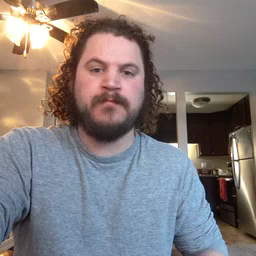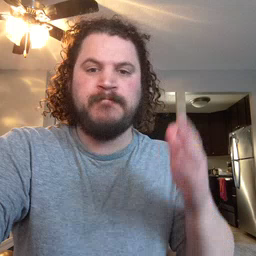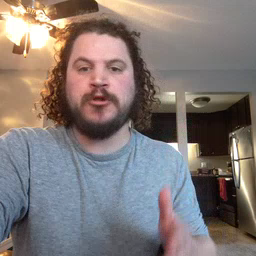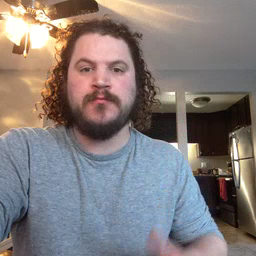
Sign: person